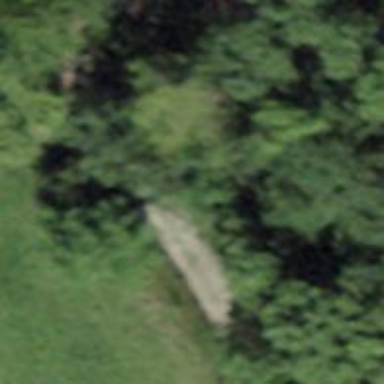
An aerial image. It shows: Bench.